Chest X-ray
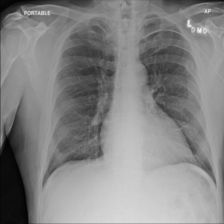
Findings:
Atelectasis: negative
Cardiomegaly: negative
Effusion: negative
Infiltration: positive
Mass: negative
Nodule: negative
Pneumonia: negative
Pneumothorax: negative
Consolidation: negative
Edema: negative
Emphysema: negative
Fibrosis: negative
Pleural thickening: negative
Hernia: negative